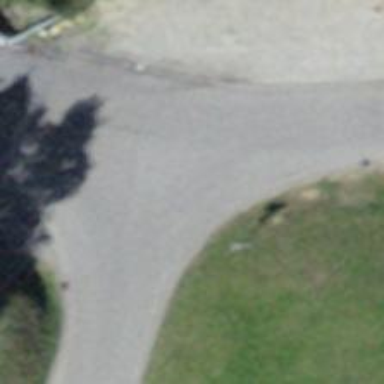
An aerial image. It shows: Asphalt sidewalk along the footway.